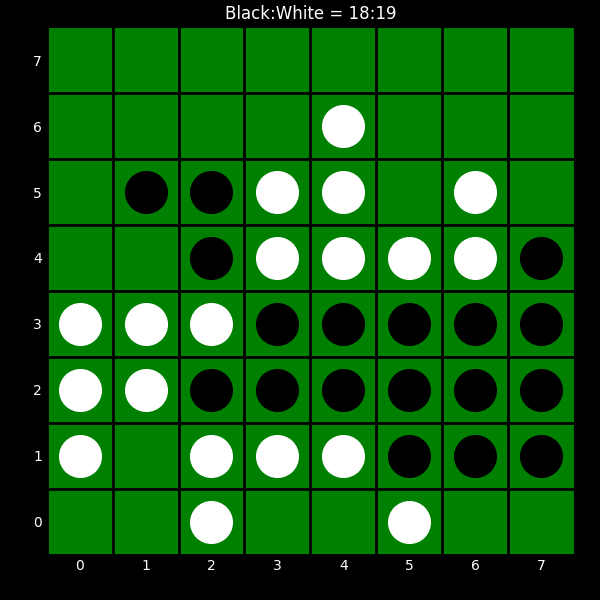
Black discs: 18
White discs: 19